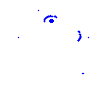
Particle: pion